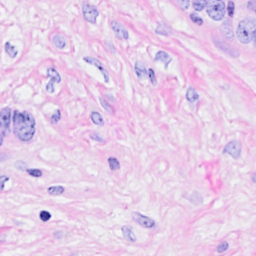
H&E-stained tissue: Breast